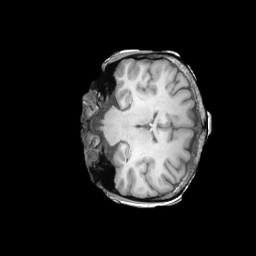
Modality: T1w
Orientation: coronal
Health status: ill
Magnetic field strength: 3 T